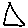
Label: triangle